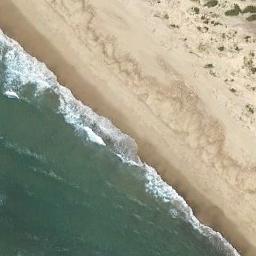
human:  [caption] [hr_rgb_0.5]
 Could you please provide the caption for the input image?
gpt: Green water and sandy beach with mottled grass .

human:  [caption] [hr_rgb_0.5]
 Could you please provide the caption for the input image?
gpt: The beach with khaki sand and some small dirt slopes on the beach .

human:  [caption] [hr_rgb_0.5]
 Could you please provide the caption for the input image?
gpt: The sea by the beach is blue .

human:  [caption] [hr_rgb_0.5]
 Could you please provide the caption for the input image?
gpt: Waves of deep green water wash the beach .

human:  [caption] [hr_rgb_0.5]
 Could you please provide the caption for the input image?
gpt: The sea is calm beside the beach .